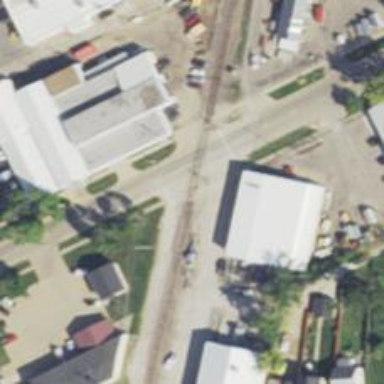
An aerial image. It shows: Crossing for the railway.